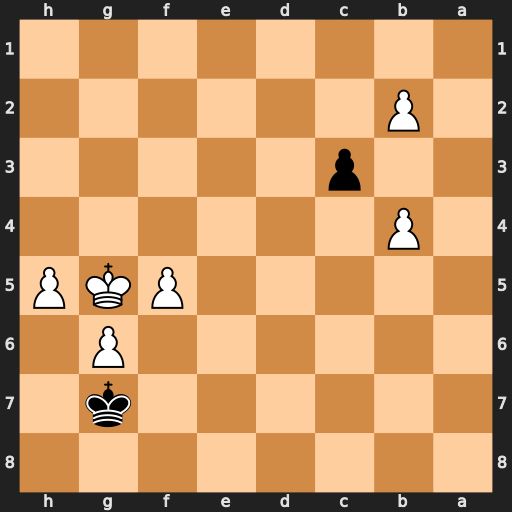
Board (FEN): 8/6k1/6P1/5PKP/1P6/2p5/1P6/8
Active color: b
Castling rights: -
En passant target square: -
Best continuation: c2 f6+ Kh8 f7 c1=Q+